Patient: sex M, age 42
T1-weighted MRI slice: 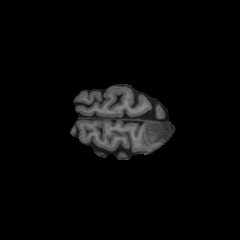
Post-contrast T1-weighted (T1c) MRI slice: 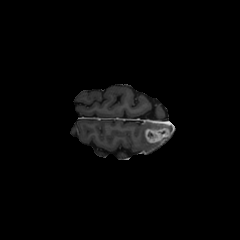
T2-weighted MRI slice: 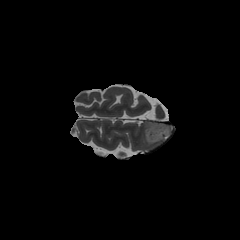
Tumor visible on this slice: yes
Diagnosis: Glioblastoma, IDH-wildtype
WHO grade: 4